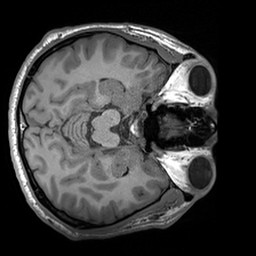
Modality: T1w
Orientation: axial
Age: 24
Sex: female
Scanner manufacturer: siemens
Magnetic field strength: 3 T
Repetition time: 1.6 s
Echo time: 0.00236 s